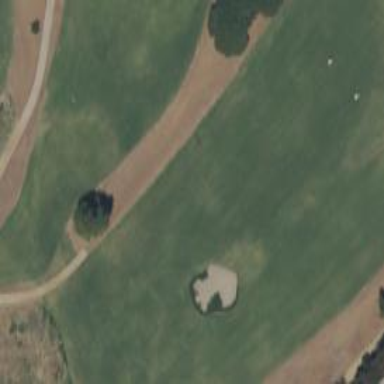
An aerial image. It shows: Golf hole.